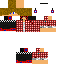
A male human skin with medium skin, wearing brown long hair dressed in a red hoodie and black pants, featuring a closed mouth.